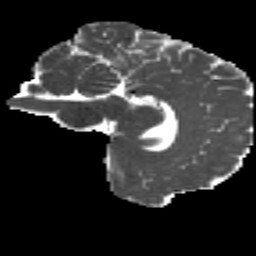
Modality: MD
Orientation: sagittal
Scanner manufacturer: siemens
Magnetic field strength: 3 T
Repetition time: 4.16 s
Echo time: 0.0806 s